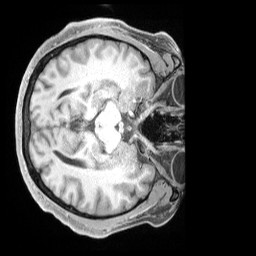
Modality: T1w
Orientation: axial
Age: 38
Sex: male
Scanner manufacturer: siemens
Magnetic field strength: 3 T
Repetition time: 2 s
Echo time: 0.00211 s